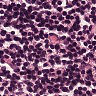
Metastatic tissue present: no